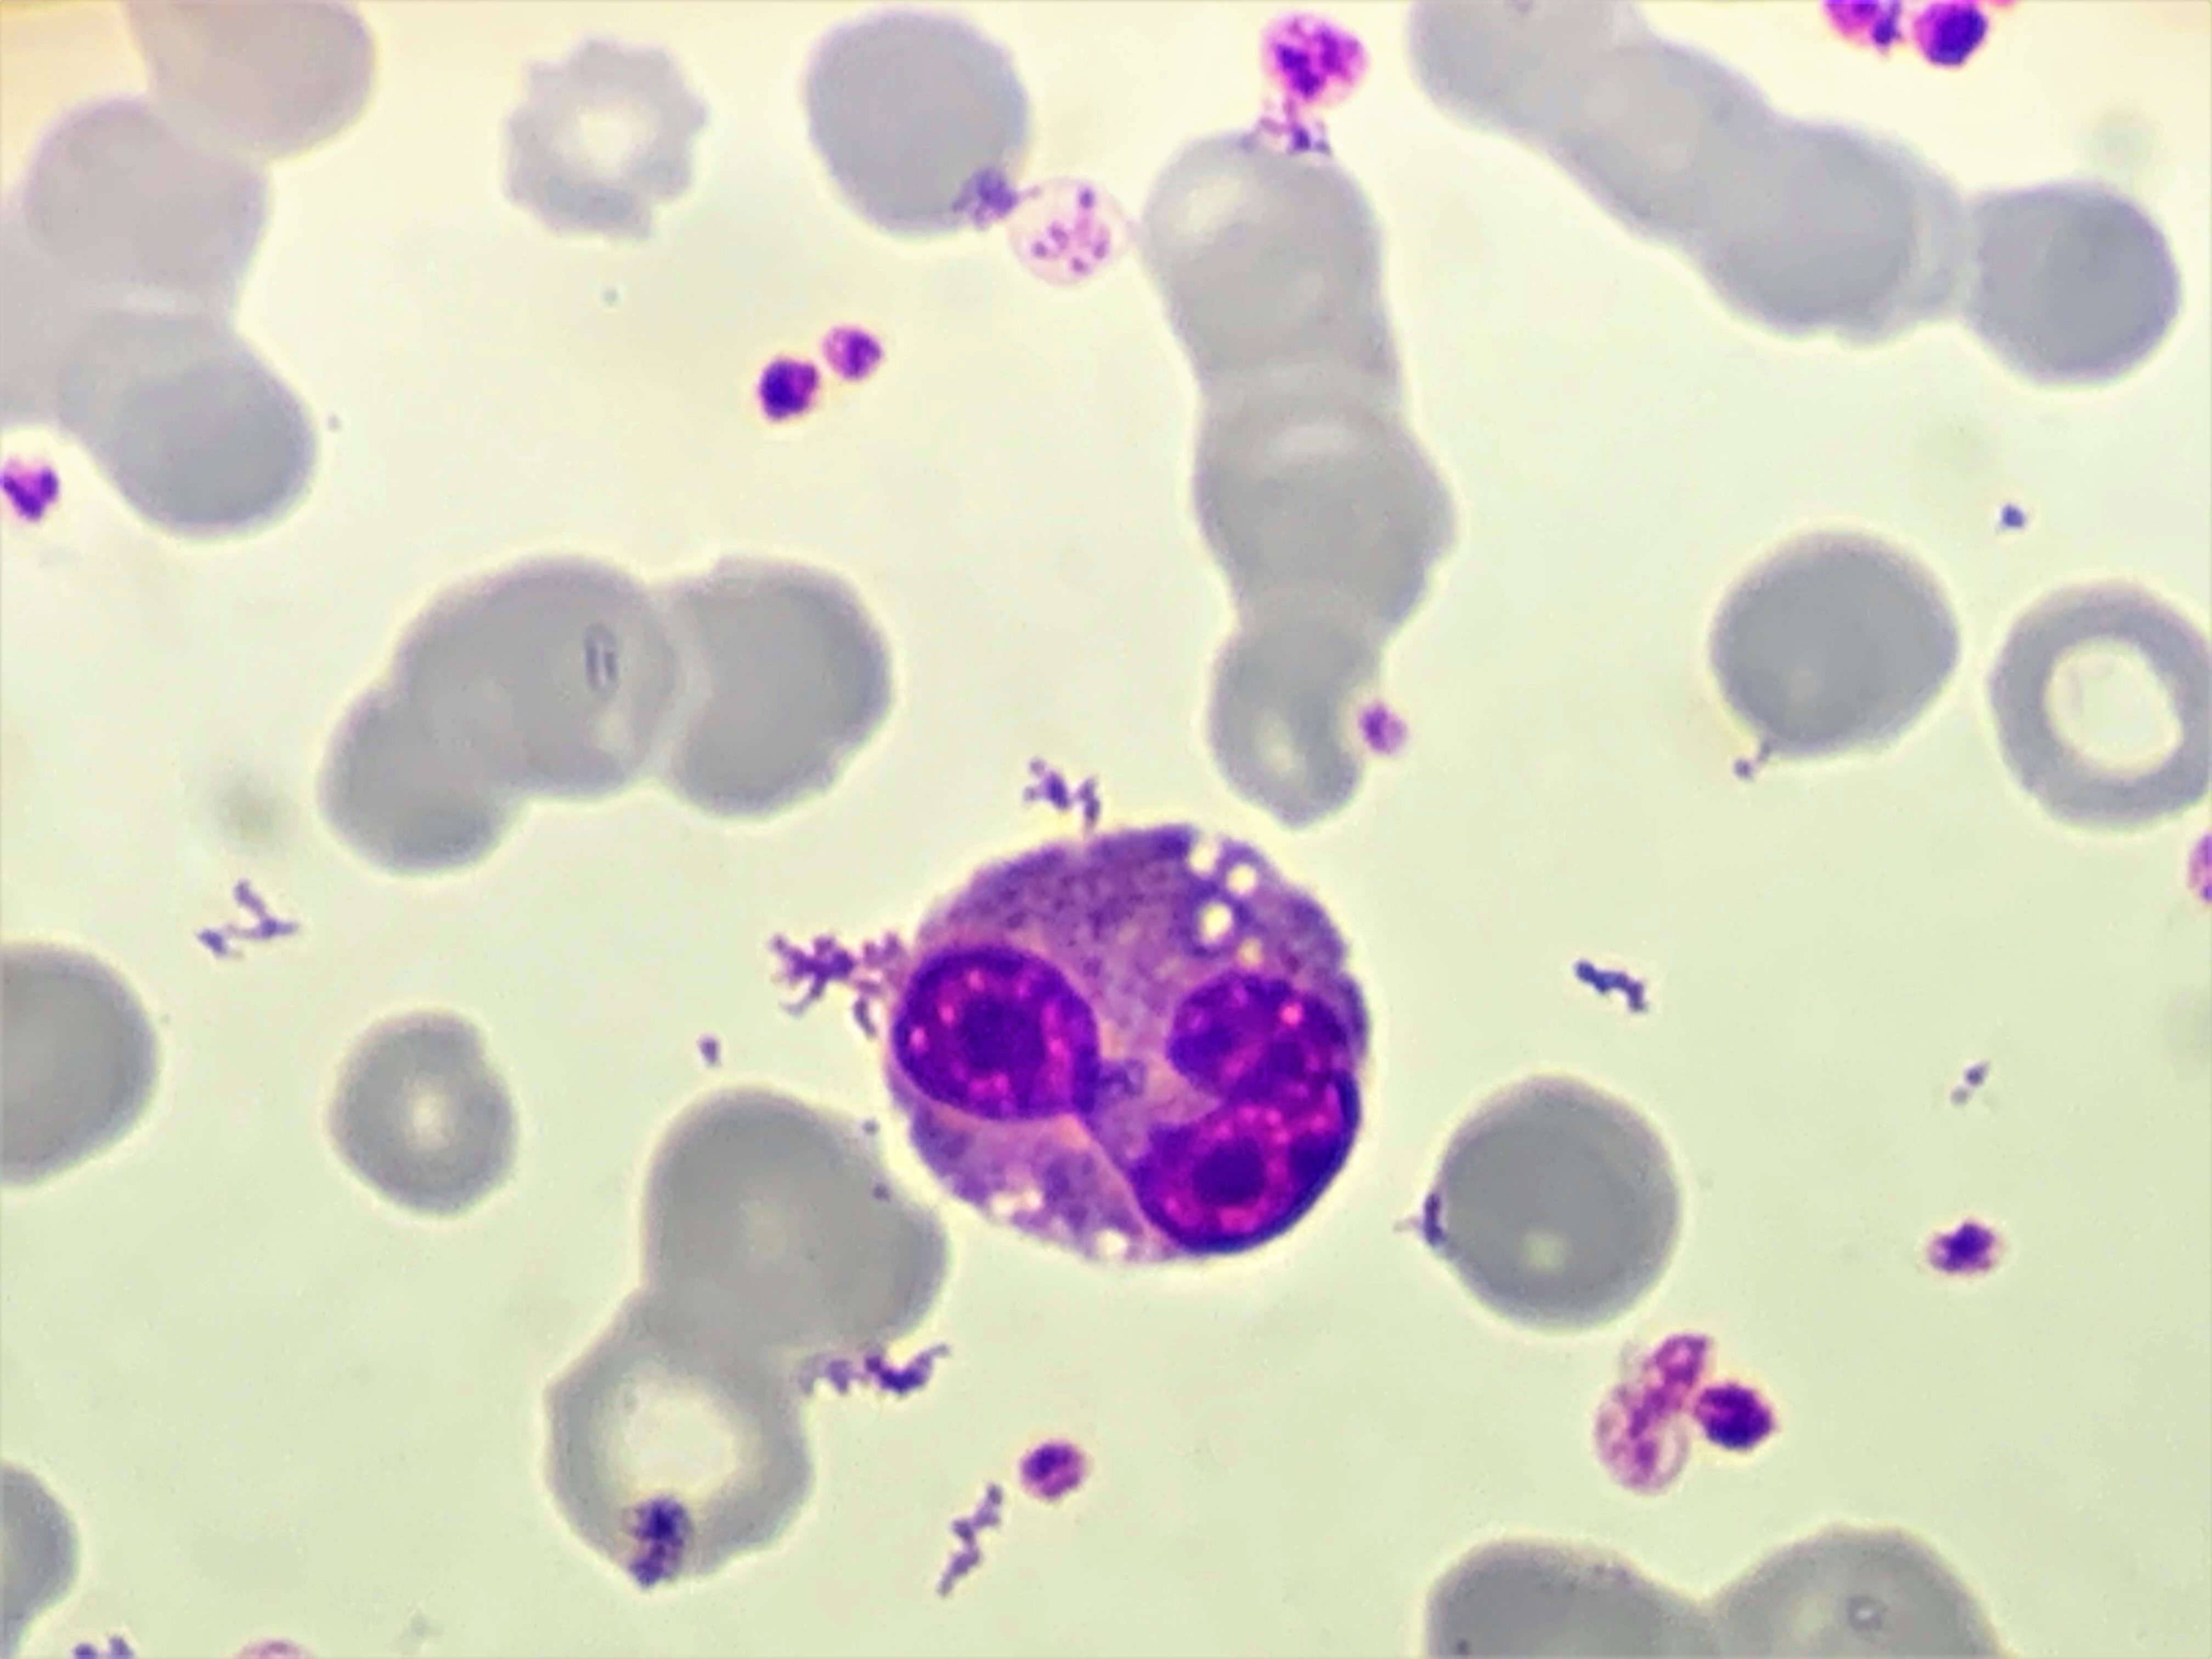
Cell type: EOSINOPHILS